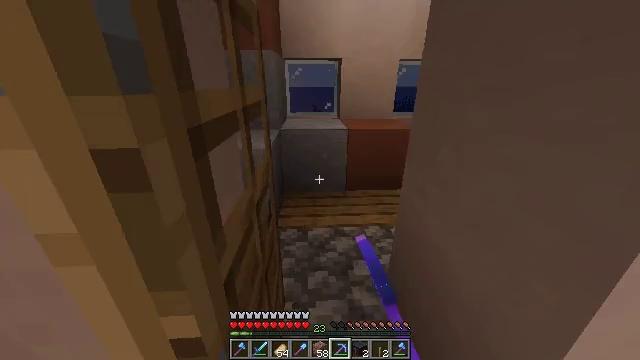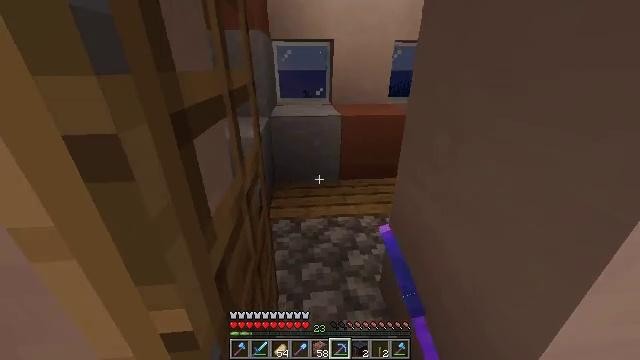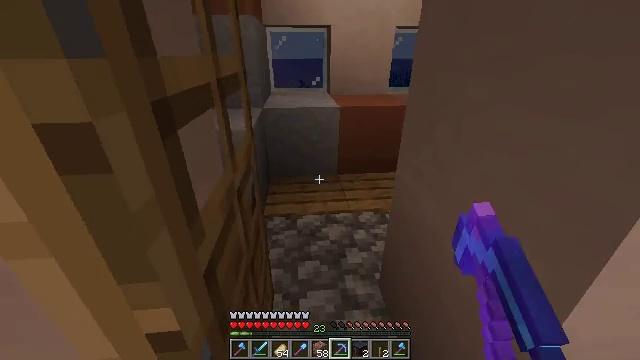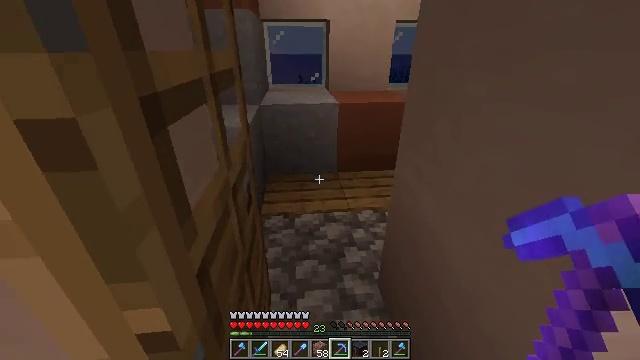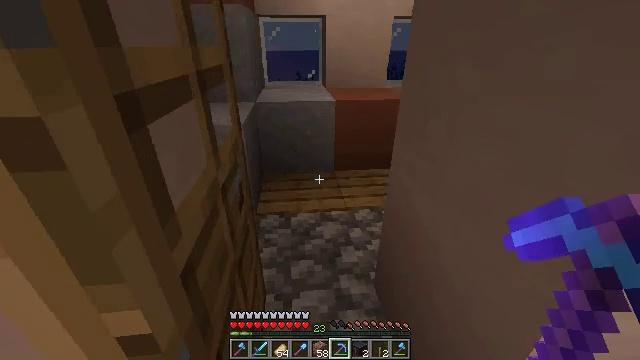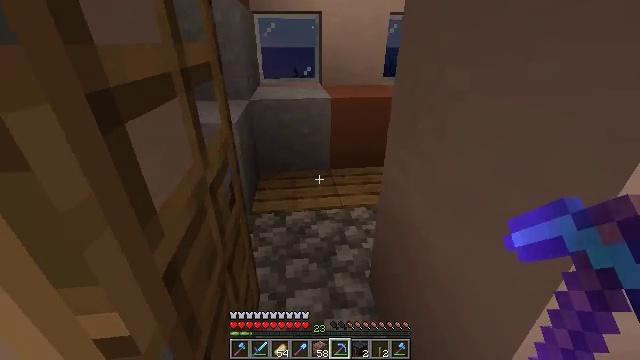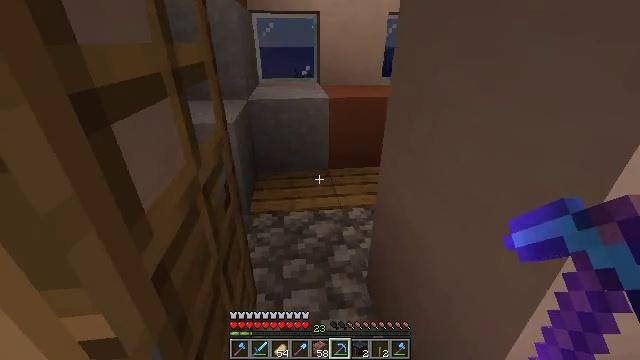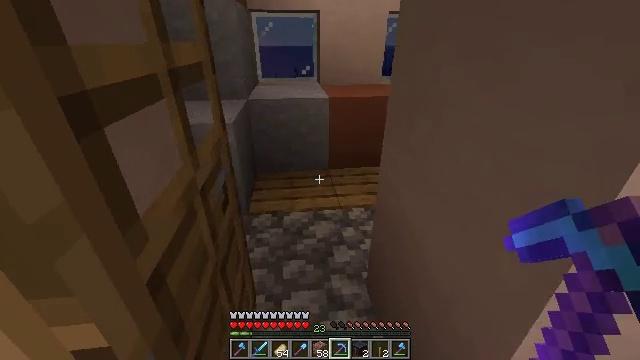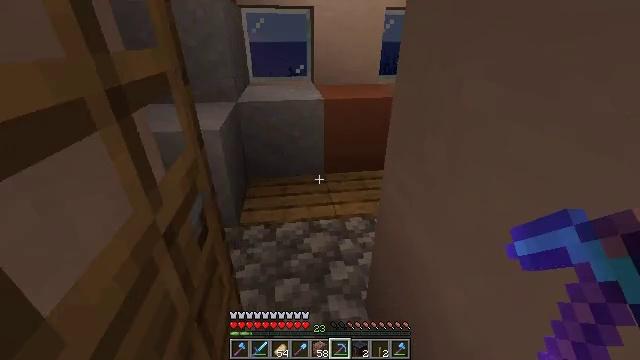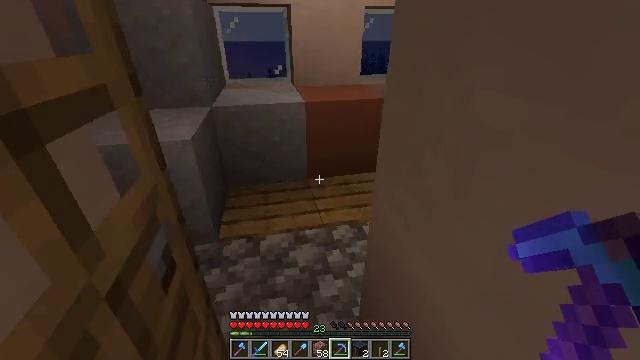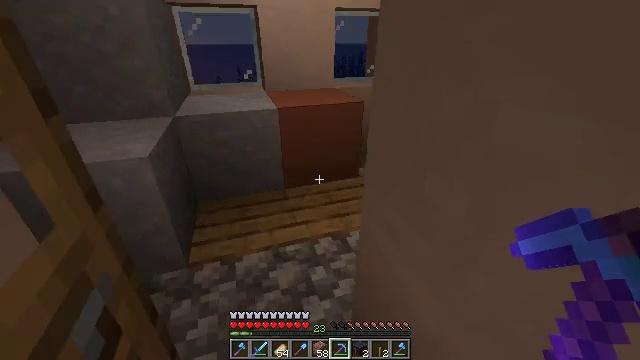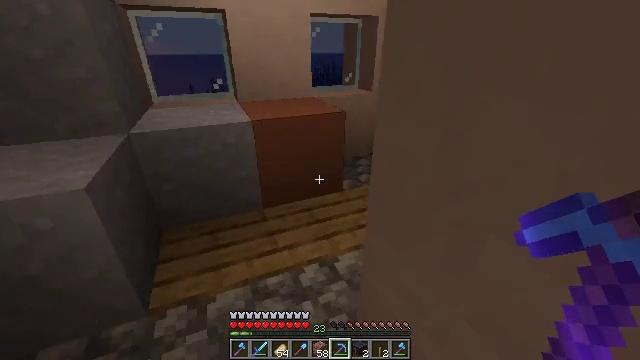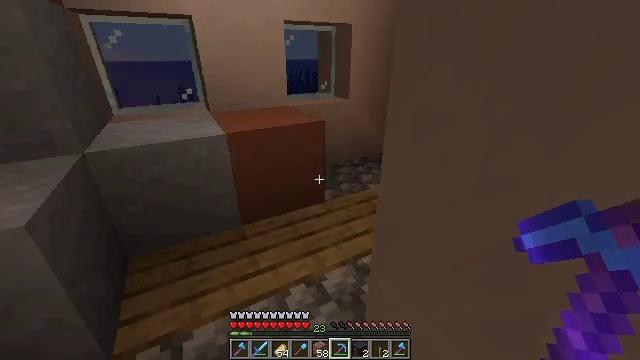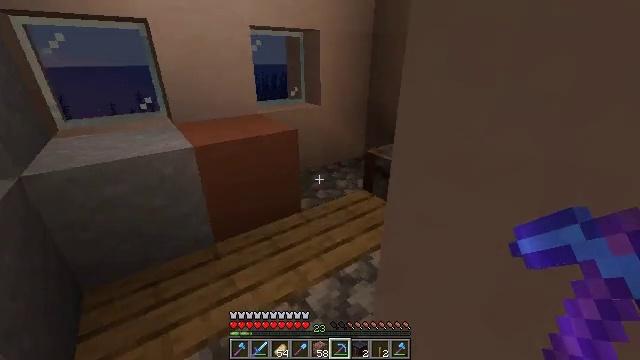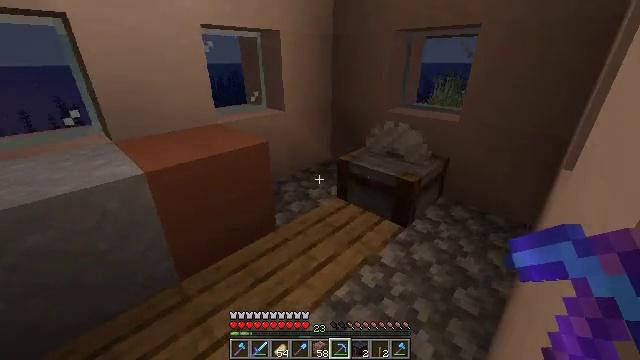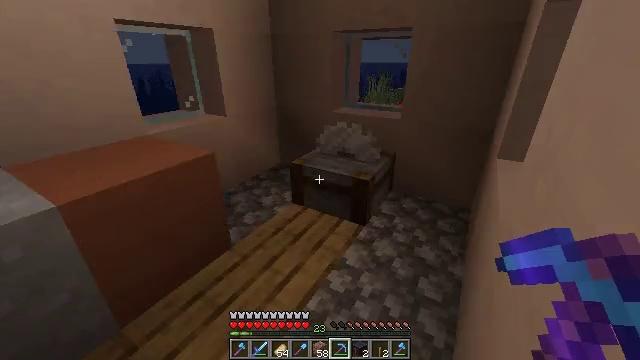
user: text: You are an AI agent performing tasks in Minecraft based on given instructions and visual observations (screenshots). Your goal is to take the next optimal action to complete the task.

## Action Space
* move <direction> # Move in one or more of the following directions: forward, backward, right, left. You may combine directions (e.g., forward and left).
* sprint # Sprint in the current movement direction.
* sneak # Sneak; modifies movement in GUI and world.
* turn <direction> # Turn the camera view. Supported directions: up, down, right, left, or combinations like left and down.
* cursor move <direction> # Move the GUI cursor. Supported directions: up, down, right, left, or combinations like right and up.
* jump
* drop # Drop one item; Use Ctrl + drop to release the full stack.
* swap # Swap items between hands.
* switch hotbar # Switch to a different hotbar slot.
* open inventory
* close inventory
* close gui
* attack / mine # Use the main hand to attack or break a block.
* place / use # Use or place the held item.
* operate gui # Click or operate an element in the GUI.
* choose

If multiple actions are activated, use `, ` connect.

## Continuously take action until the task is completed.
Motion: motion action
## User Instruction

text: Left click on the stonecutter to break it.
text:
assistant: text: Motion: move forward, turn right and down
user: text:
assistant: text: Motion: move forward, sprint, turn down
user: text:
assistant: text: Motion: move forward, sprint
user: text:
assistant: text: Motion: move forward, sprint
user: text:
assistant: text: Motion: move forward
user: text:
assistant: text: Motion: move forward
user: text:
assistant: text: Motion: move forward
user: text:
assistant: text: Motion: move forward, turn right
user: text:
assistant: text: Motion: move forward, turn right
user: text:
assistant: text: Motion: move forward, turn right
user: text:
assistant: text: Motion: move forward, turn right and up
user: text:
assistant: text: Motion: move forward, turn right and up
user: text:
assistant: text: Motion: move forward and move left, turn right
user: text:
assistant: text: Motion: move forward and move left, turn right
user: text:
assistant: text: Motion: move forward and move left, turn right
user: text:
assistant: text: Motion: move forward and move left, turn right
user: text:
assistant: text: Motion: move forward and move left, turn right
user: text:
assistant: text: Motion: move forward and move left, turn right
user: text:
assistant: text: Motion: no_op
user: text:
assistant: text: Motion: turn right and down
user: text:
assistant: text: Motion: turn right and down
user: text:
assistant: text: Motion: no_op
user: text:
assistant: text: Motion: attack / mine
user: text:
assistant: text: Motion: turn down, attack / mine
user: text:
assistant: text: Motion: attack / mine
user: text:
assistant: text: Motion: attack / mine
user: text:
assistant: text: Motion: attack / mine
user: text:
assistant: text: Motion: attack / mine
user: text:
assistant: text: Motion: attack / mine
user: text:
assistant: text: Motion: turn left, attack / mine